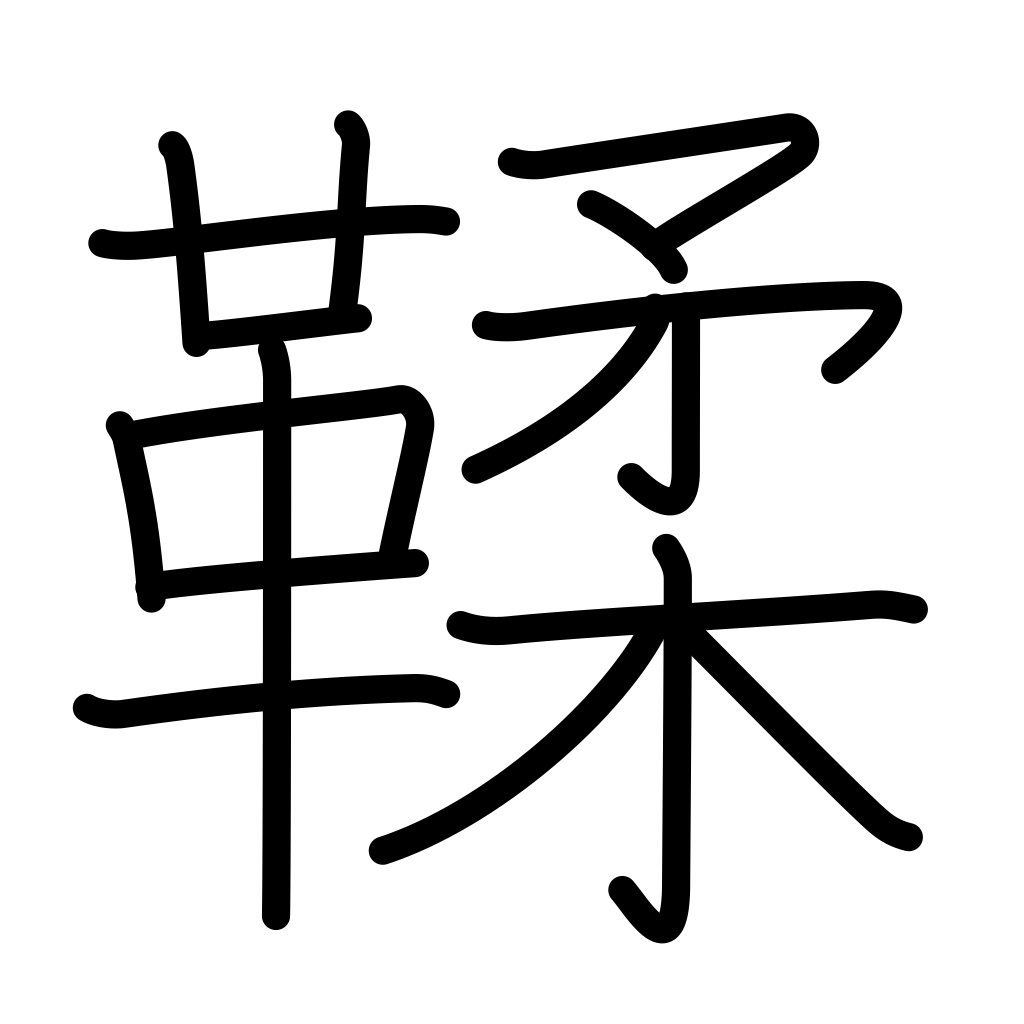
Meaning: tanned leather